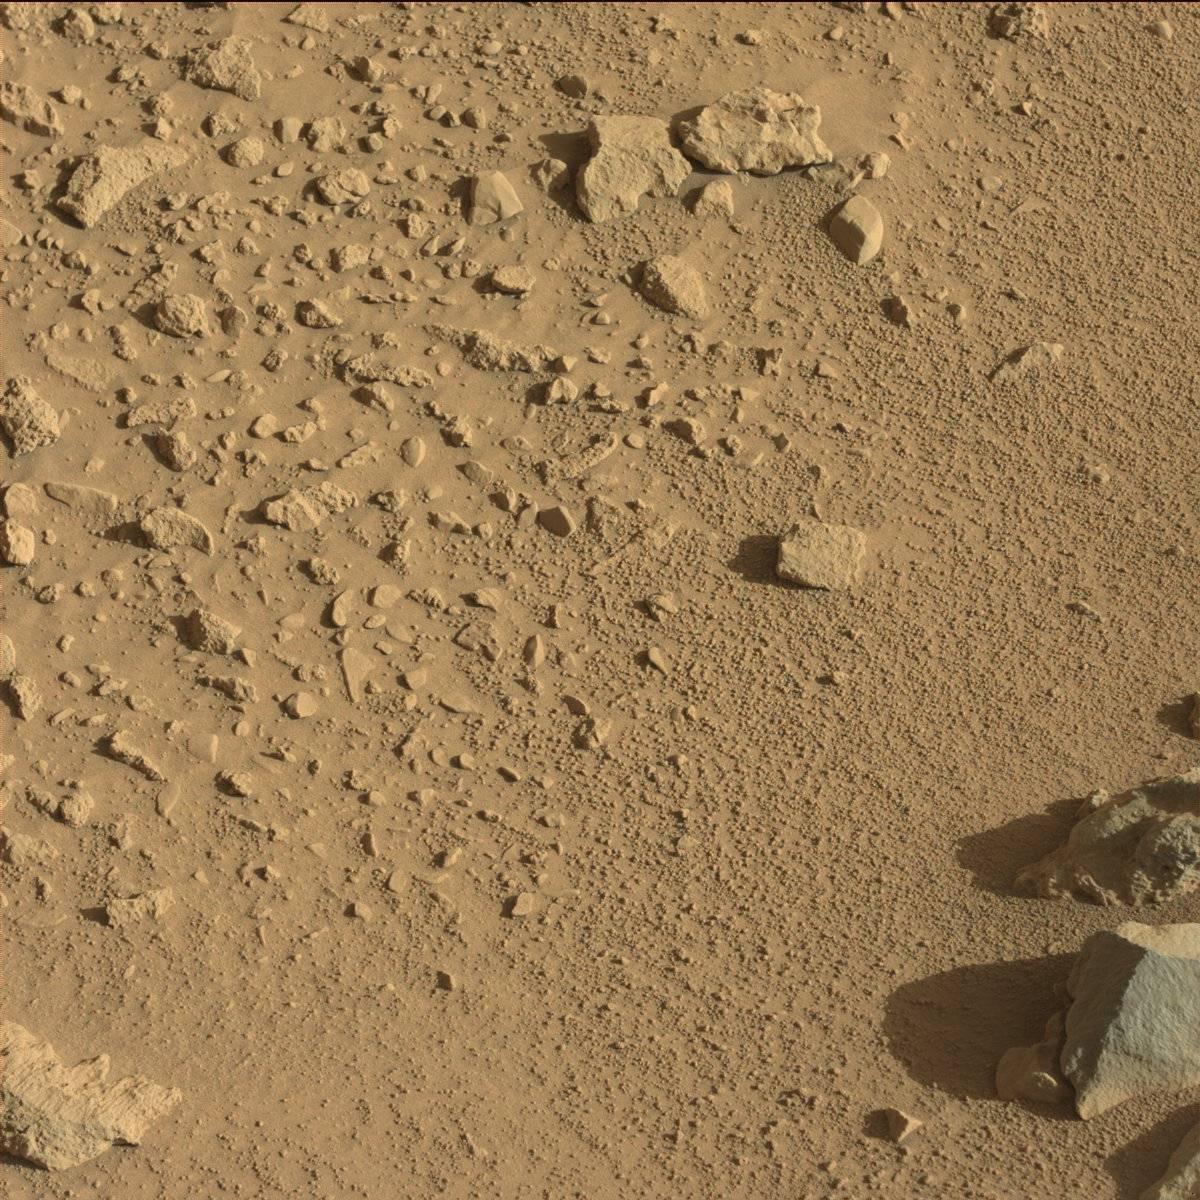
Terrain classes present: Bedrock, Rock, Sand / Soil